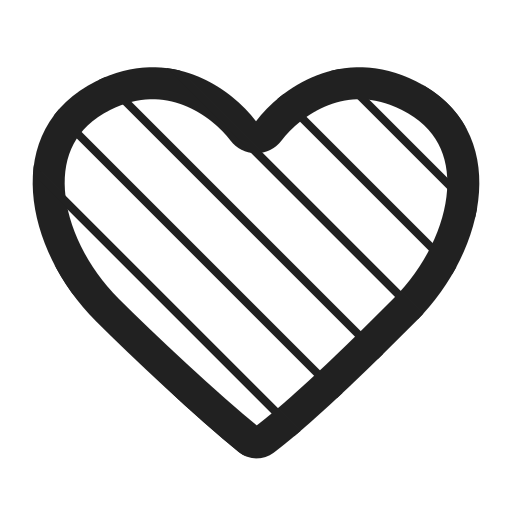
brown heart high contrast